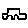
Label: car